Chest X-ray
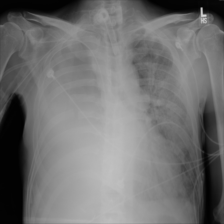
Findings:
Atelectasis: negative
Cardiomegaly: negative
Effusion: negative
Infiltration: positive
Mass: negative
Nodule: negative
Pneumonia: negative
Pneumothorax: negative
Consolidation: negative
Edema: negative
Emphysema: negative
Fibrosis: negative
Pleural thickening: negative
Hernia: negative